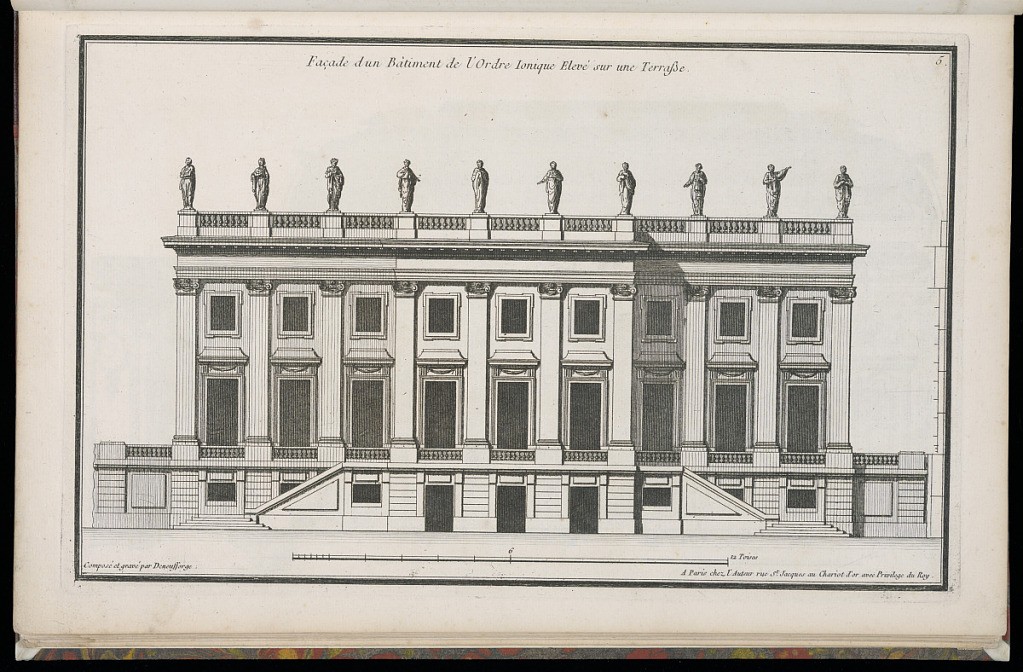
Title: Façade d'un Bâtiment de l'Ordre Ionique Elevé sur une Terrasse
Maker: Jean-François de Neufforge, Flemish, 1714–1791
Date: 1768
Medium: Engraving on paper
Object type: Print
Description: Façade of a building decorated in the Ionic order and featuring figurative statues at the roof. There is a scale bar of 12 toises (1 toise was equal to about 3.799 square meters) at the bottom of the page. The plate is signed and numbered.